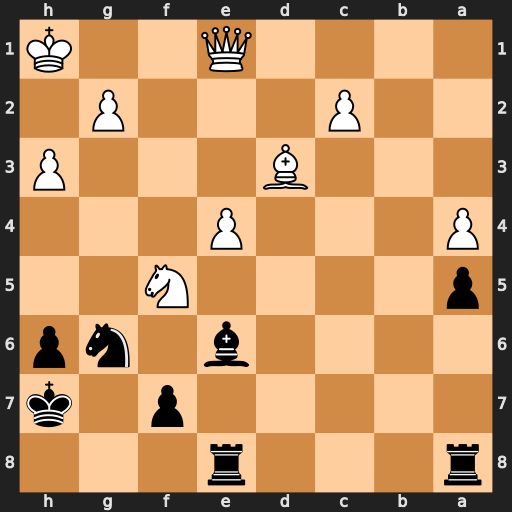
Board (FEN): r3r3/5p1k/4b1np/p4N2/P3P3/3B3P/2P3P1/4Q2K
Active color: b
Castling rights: -
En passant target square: -
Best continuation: Bxf5 Qf2 Be6